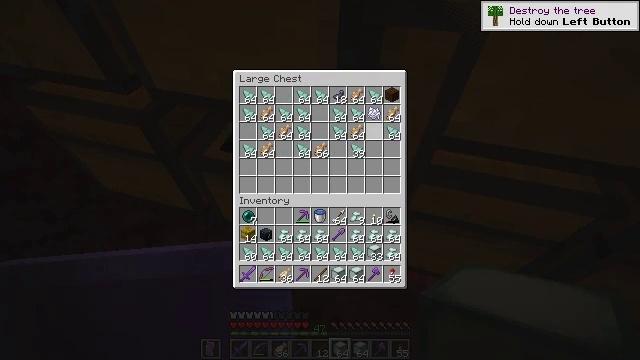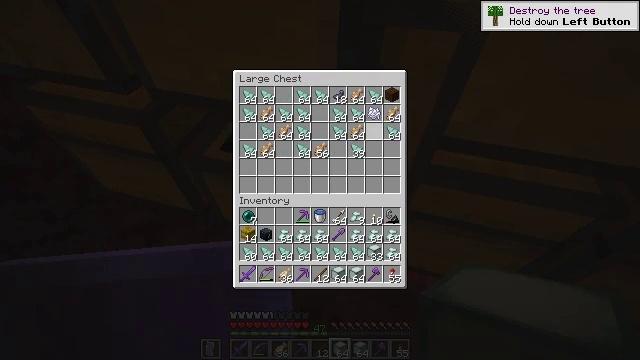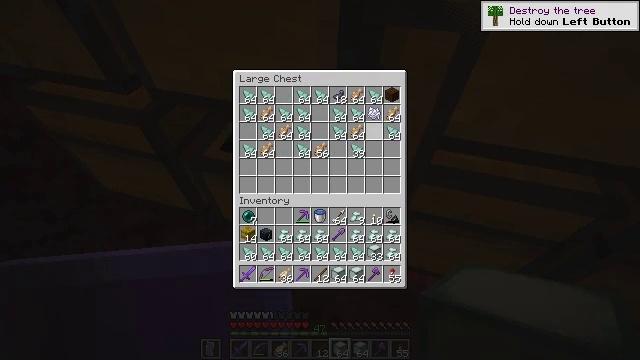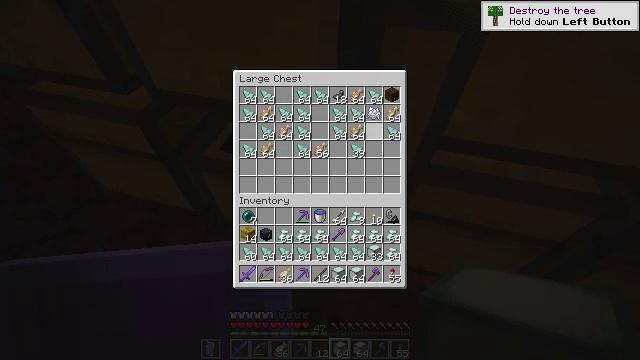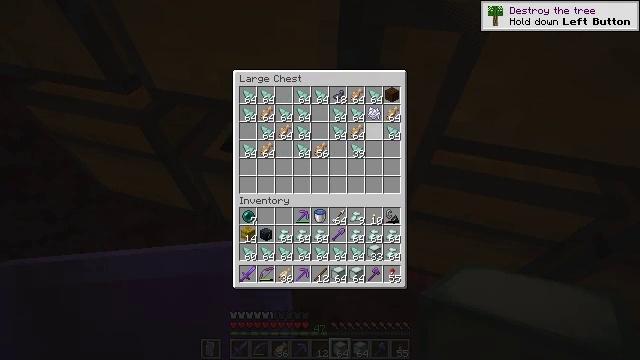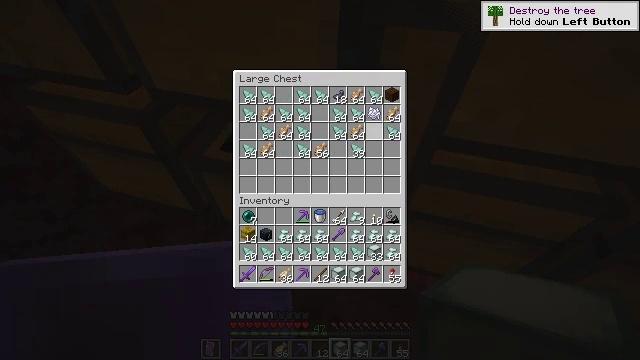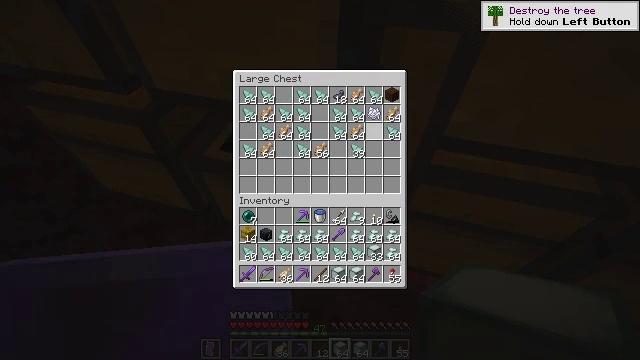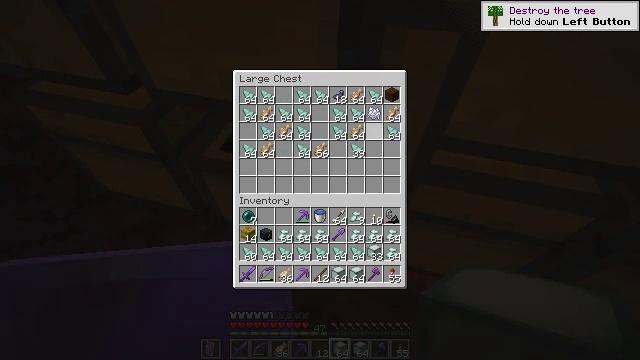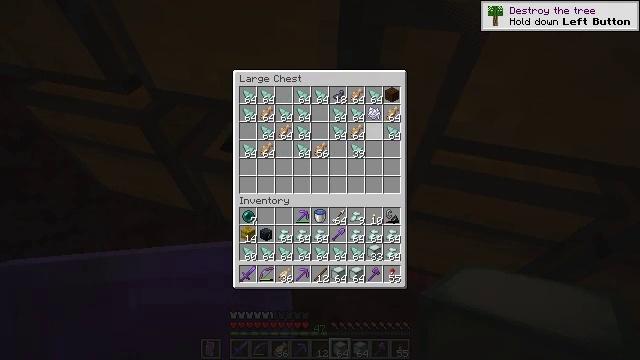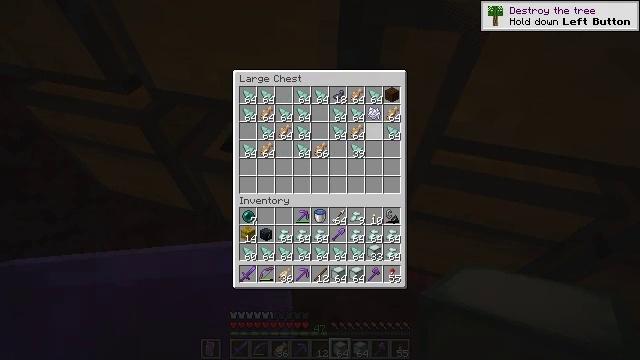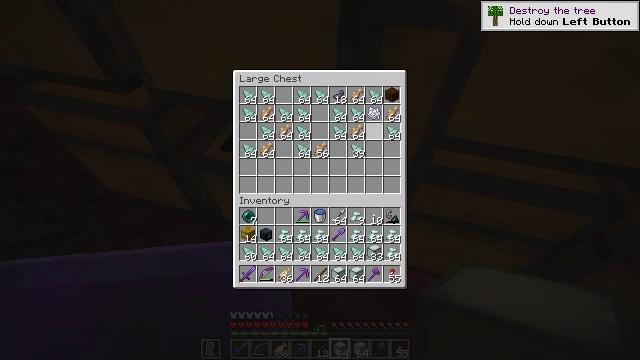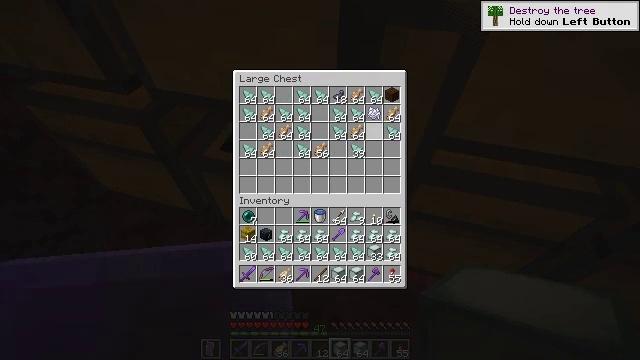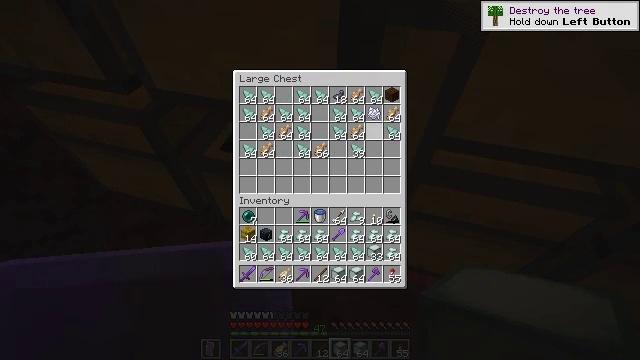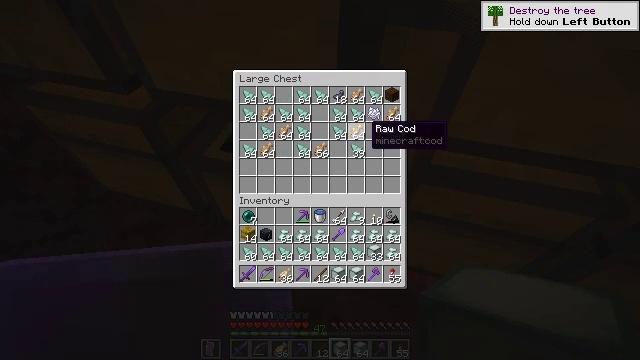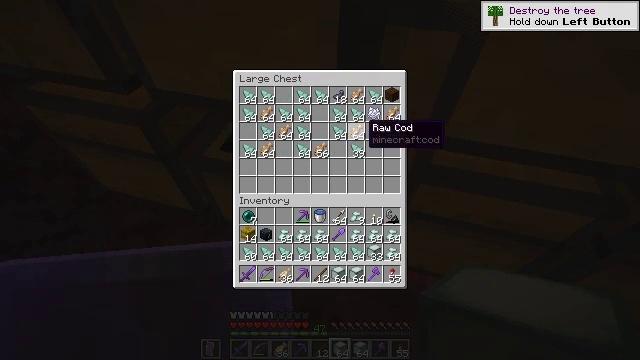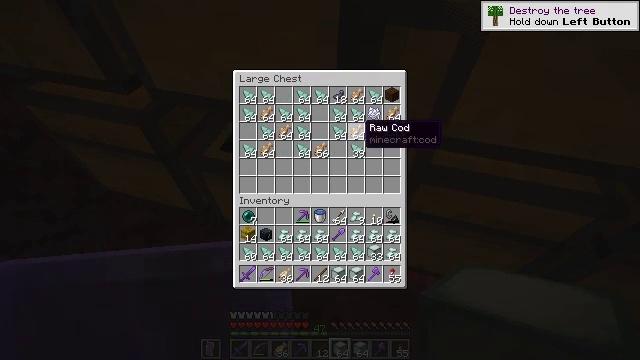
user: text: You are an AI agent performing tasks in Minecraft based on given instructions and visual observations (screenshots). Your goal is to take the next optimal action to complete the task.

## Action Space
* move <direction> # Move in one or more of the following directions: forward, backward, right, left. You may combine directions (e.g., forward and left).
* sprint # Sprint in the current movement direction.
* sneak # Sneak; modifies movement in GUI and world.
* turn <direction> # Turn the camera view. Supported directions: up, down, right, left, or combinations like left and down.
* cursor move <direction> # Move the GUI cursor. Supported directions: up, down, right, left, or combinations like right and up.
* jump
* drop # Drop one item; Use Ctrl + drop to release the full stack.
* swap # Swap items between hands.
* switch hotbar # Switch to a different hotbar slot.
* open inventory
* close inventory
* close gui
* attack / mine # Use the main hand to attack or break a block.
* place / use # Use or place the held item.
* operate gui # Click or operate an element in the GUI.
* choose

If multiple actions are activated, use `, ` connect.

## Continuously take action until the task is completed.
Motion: motion action
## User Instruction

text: Make a sea lantern with prismarine crystals and shards.
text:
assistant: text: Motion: sneak
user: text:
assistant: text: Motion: sneak
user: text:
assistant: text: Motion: sneak
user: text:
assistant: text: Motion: sneak
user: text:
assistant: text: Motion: sneak
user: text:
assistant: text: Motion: sneak
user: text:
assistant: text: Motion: sneak
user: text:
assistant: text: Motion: sneak
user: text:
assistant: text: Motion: sneak
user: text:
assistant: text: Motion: no_op
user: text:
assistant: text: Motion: no_op
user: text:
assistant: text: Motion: no_op
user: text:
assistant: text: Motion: turn left
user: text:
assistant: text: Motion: no_op
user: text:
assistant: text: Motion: no_op
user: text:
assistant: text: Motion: no_op
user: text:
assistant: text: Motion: no_op
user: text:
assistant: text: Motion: no_op
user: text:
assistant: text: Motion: no_op
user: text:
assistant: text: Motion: turn left
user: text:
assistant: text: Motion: turn left
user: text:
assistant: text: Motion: turn left and up
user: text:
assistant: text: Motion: turn left and up
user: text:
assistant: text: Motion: turn left and up
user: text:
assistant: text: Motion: turn left and up
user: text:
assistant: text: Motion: no_op
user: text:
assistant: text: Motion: no_op
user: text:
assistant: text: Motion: no_op
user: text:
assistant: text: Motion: no_op
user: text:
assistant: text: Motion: no_op